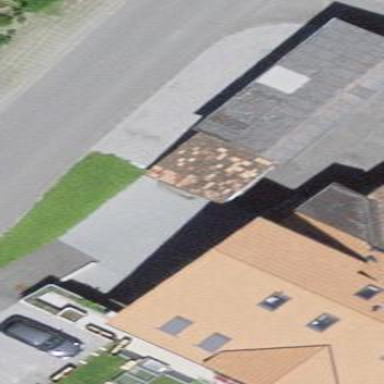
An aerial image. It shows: Garage.